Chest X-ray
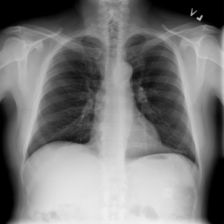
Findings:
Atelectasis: positive
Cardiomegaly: negative
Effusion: negative
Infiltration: negative
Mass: negative
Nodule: negative
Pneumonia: negative
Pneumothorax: negative
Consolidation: negative
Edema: negative
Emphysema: negative
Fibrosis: negative
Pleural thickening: negative
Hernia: negative